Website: walmart
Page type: account-selection
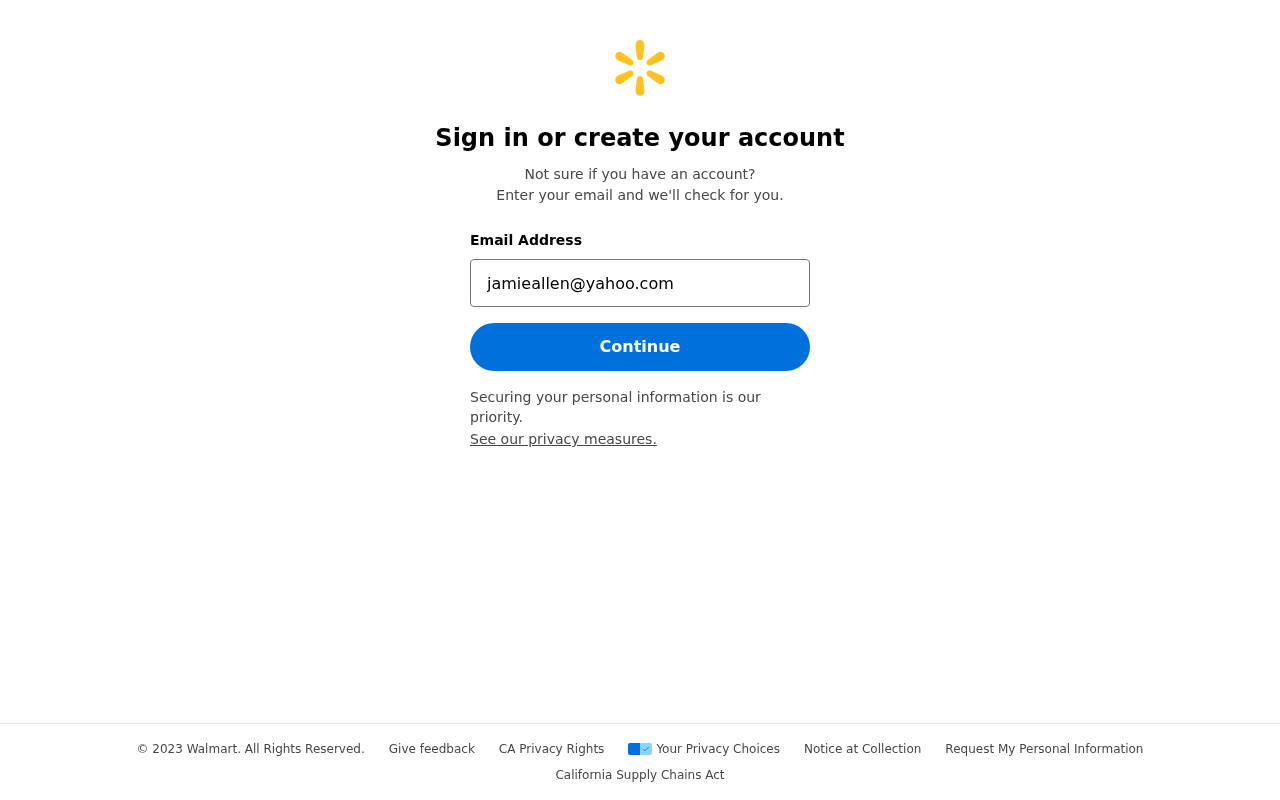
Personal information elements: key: PII_EMAIL
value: jamieallen@yahoo.com